Brain MRI study timepoint: early_postop
T1CE (contrast-enhanced T1) slice:
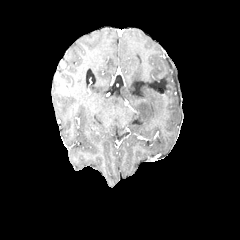
T2-FLAIR slice:
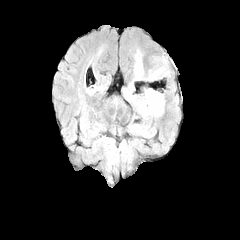